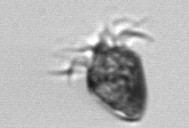
Label: Ciliophora